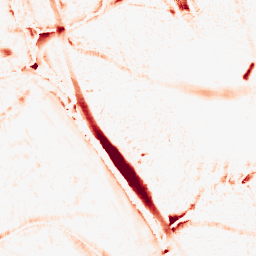
Category: morphological
Decomposition family: morphological_ellipse
Decomposition parameters: operation: opening
width: 20
height: 20
Upsampling method: sinc_blackman
Upsampling parameters: scale: 4
kernel_size: 8
Upsampling scale: 4